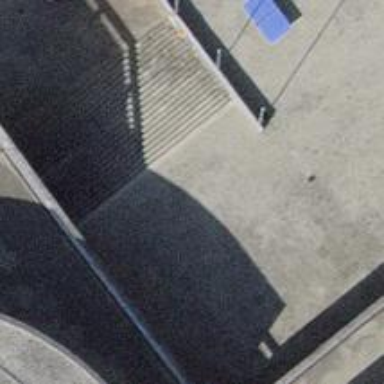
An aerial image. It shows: Concrete steps.